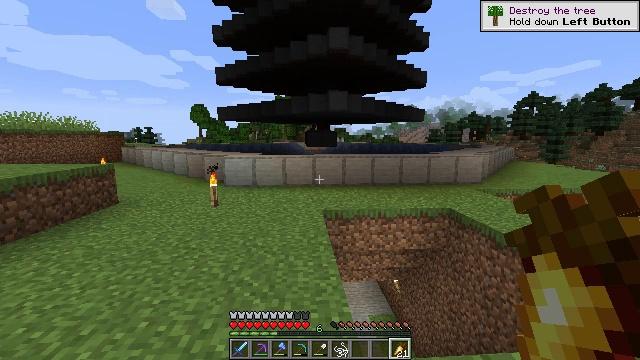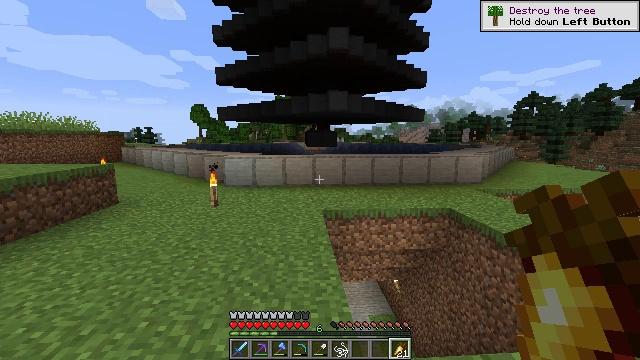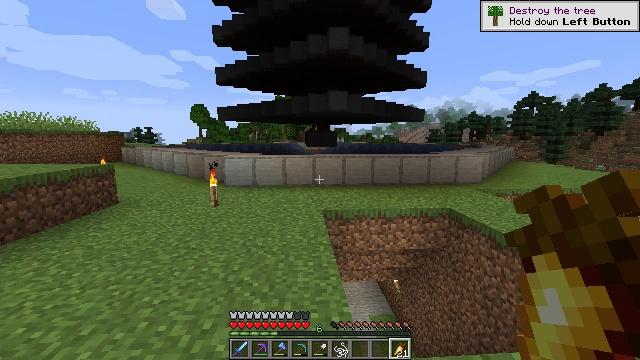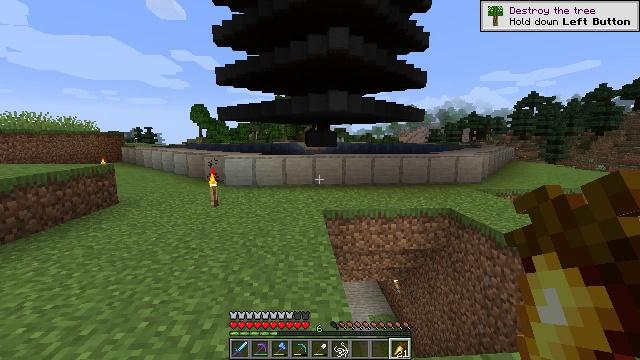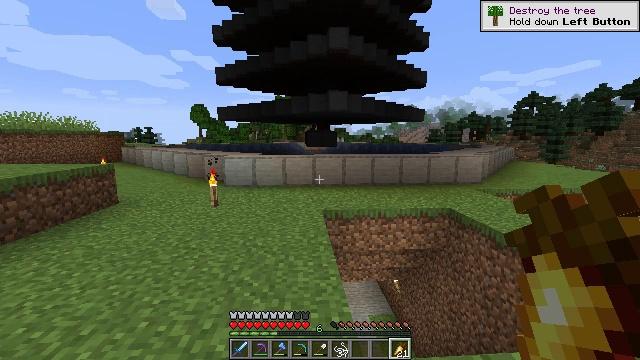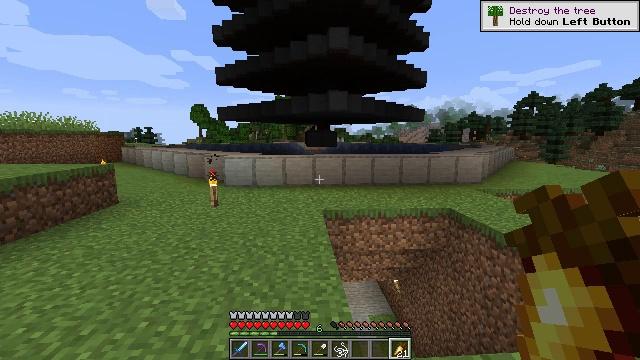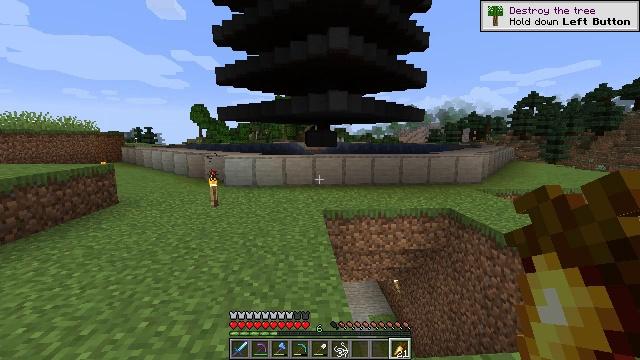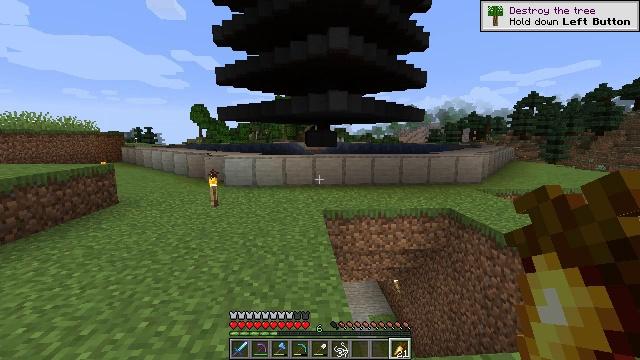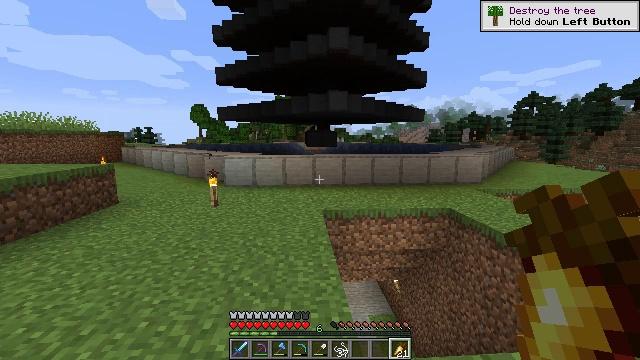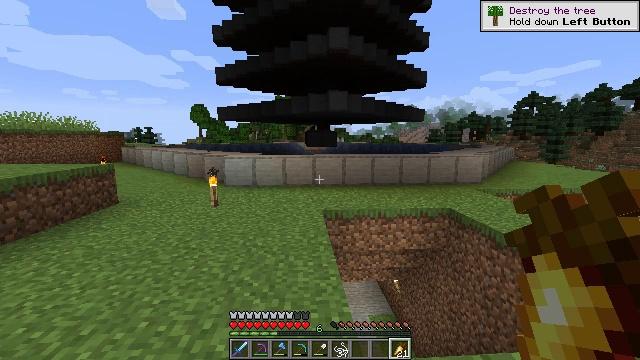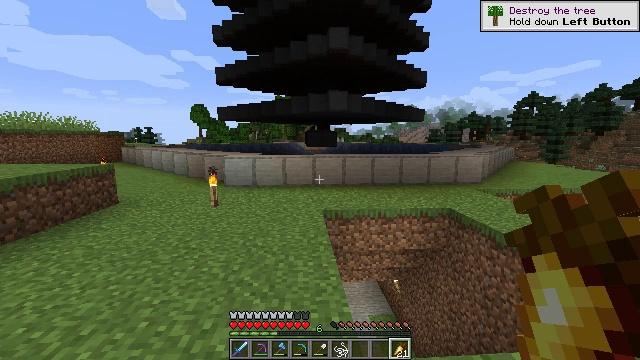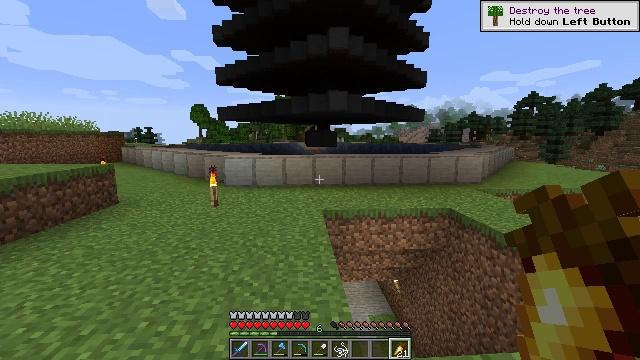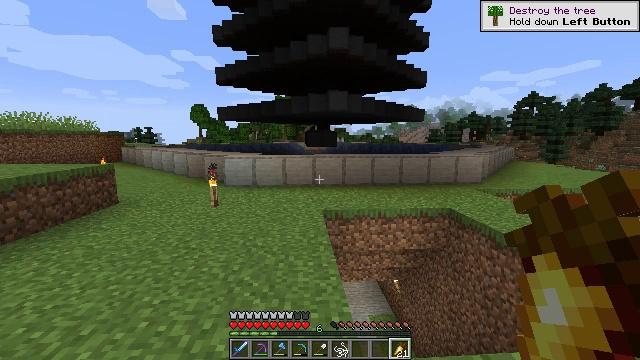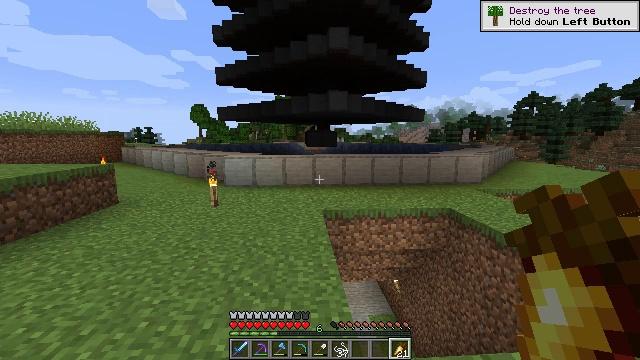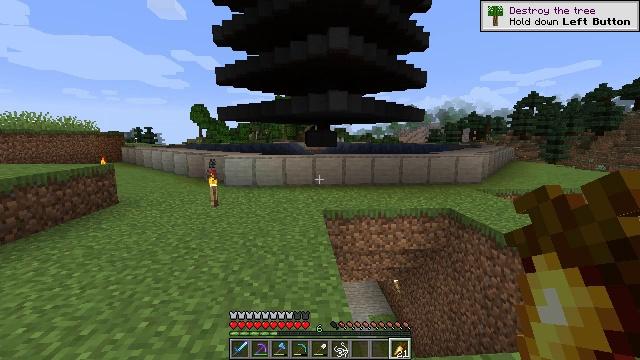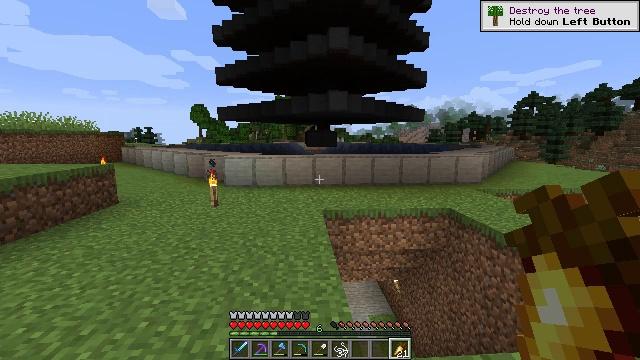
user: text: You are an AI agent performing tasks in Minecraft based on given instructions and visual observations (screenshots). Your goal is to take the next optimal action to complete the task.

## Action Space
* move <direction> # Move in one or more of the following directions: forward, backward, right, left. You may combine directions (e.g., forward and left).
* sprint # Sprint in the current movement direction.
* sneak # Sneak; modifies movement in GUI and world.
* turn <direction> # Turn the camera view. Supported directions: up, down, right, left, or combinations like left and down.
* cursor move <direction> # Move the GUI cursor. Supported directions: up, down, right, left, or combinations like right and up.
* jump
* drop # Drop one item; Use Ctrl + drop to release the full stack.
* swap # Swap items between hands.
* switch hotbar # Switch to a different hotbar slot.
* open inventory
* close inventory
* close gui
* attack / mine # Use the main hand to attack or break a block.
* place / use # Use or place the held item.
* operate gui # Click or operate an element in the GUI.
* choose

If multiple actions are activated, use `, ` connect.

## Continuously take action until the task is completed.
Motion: motion action
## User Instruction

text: Open the furnace and craft a smooth stone.
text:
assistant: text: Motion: no_op
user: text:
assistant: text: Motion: no_op
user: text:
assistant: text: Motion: no_op
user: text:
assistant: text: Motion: no_op
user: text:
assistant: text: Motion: no_op
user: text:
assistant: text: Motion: no_op
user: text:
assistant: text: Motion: no_op
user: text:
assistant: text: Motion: no_op
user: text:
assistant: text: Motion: no_op
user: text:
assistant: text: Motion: no_op
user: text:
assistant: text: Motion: no_op
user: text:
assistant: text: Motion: no_op
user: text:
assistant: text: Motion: no_op
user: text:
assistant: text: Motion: no_op
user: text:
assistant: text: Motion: no_op
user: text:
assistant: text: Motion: no_op
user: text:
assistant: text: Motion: no_op
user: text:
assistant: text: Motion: no_op
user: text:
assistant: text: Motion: no_op
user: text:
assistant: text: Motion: no_op
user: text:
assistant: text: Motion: no_op
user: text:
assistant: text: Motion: no_op
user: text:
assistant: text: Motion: no_op
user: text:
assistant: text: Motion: no_op
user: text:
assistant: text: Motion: no_op
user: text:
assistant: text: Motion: no_op
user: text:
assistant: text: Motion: no_op
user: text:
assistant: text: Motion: no_op
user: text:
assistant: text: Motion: no_op
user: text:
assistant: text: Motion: no_op